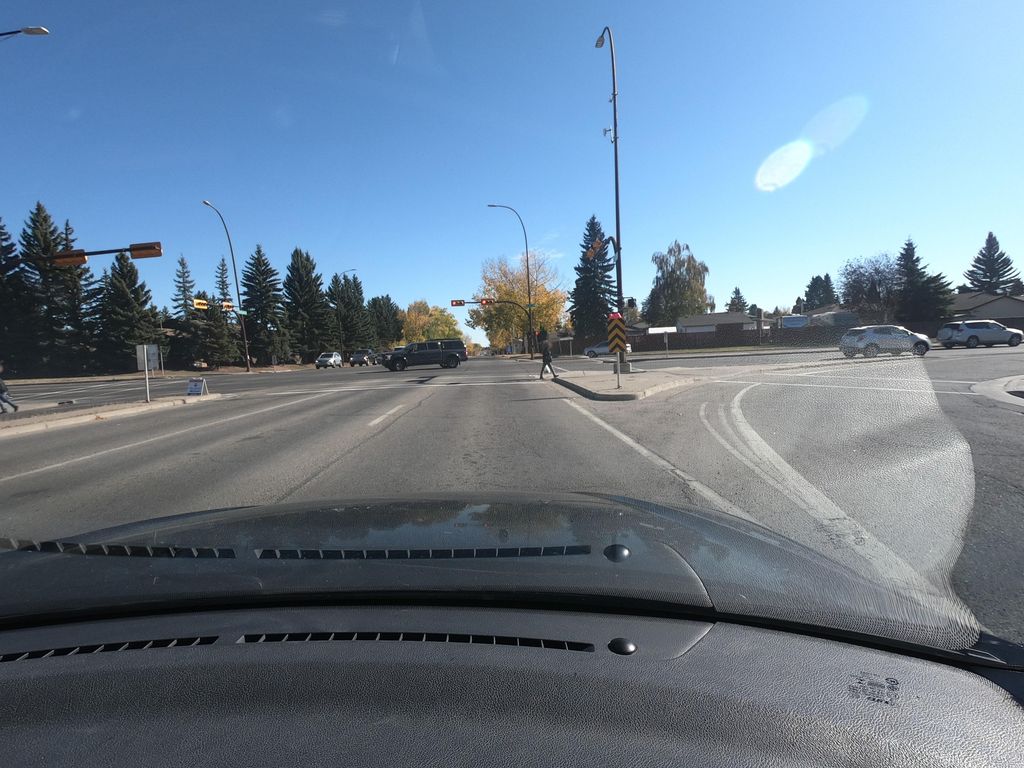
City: calgary